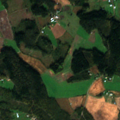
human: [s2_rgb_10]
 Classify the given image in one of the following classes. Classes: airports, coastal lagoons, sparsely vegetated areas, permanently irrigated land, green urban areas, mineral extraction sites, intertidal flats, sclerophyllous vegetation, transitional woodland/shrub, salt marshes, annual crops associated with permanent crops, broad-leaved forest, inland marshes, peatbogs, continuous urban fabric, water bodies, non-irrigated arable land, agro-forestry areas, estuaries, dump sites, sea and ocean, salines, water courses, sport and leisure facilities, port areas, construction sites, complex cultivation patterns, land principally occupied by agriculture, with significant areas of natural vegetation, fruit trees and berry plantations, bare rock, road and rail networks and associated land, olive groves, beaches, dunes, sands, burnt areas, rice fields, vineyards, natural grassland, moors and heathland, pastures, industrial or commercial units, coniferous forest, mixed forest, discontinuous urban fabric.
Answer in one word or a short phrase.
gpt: non-irrigated arable land, land principally occupied by agriculture, with significant areas of natural vegetation, mixed forest